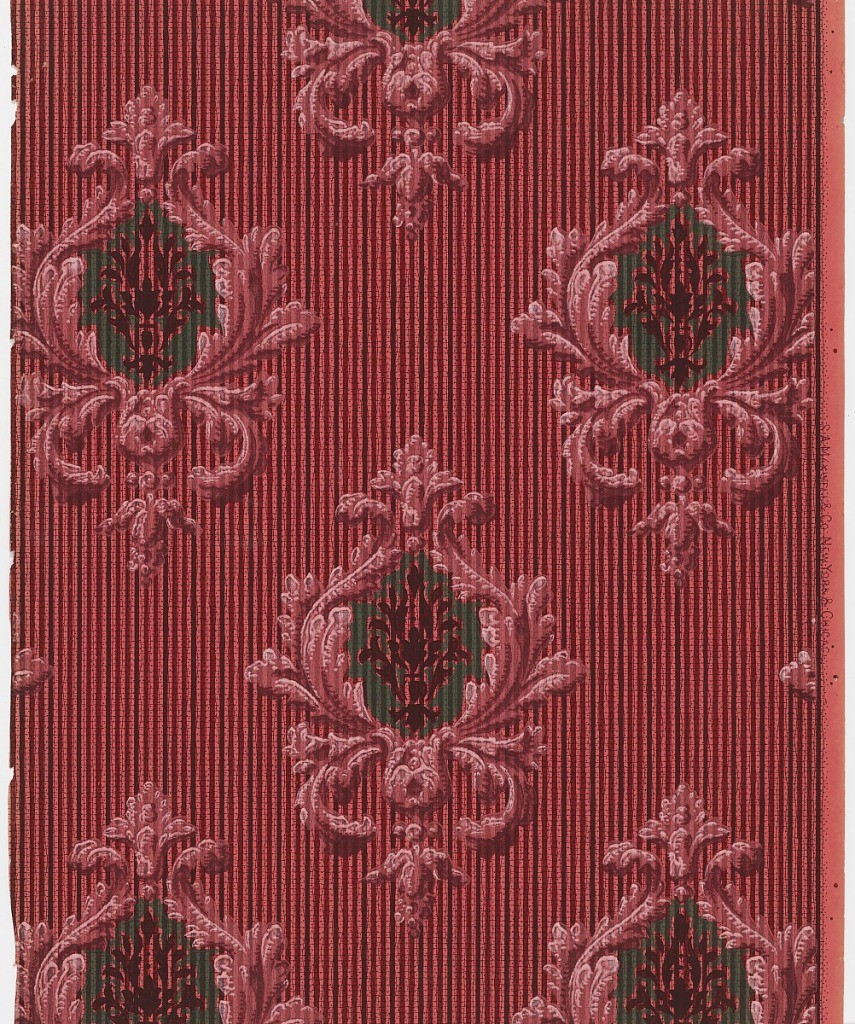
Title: Sidewall
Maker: Maxwell & Co., S.A., Chicago, Illinois, USA
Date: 1905–1915
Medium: Machine-printed paper
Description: Diagonal large foliate medallions. Background of red and dark red stripes over an irregular free-style grid with dots. Dark pink ground. Printed in greens, pinks, reds and white. Printed in right selvedge: "S.A. Maxwell & Co. New York and Chicago."